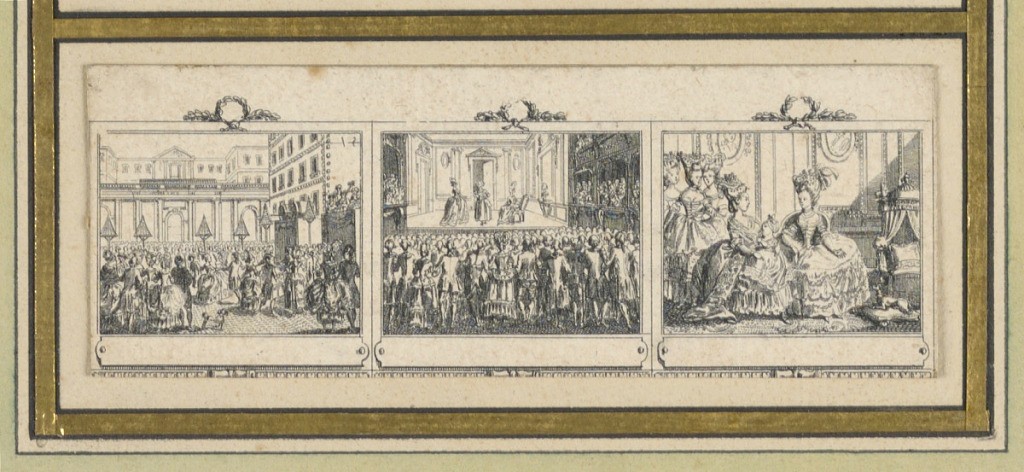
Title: Scenes Related to the Birth of Louis Joseph, Dauphin of France for a Calendar or Almanac
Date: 1781–82
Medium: Etching on paper
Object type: Print
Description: A trimmed plate with three scenes related to the birth of Louis Joseph, Dauphin of France on 22 October 1781 probably for a Calendar or Almanac. An uncut copy in the British Museum (2011,7059.26-27) includes columns below the scenes. Depicts Depicts "Bal Sur Une Place Publique," (Public Ball in Paris) "Reprèsentation Thèâtrale," (Theater scene) "La Reine Aurpès du Dauphin" (the Queen Marie Antoinette with the Dauphin).